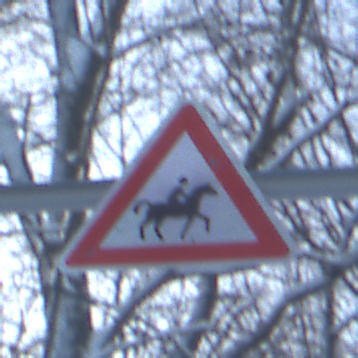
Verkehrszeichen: ReiterLinks
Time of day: MorningAfternoon
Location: Outdoor (Nature)
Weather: Clear
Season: Winter
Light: Natural